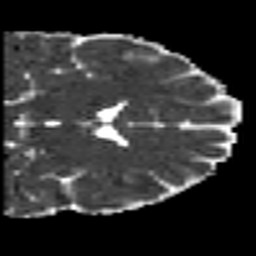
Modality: MD
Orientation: coronal
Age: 22
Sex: male
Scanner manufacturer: siemens
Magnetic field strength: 3 T
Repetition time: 7 s
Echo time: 0.0926 s